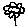
Label: flower